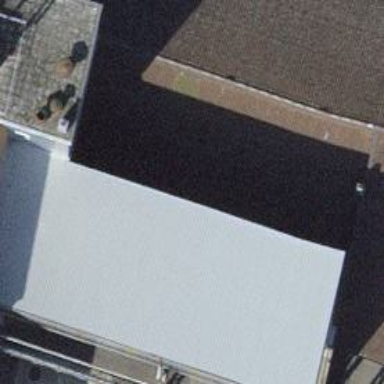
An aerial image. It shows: View of roof of building.